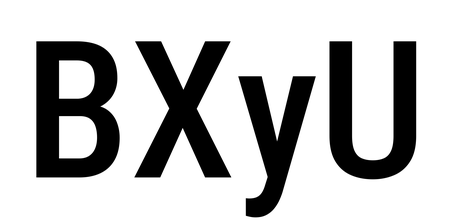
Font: Roboto_Condensed_Medium